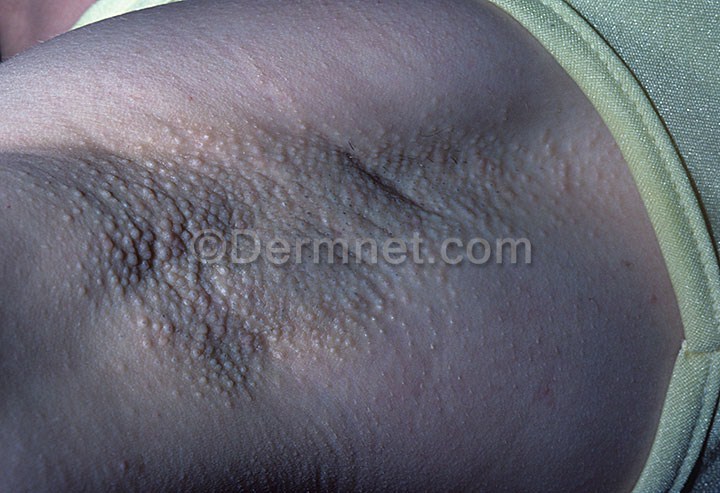
Disease: Acne and Rosacea Photos